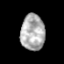
Tissue: prostate
Cell type: Fibroblasts
Senescence score: 0.6889
Nuclear area (px): 844
Mean DAPI intensity: 175.877